Question: I want to create properties in class. Where can I create them in attributes or operations?
I want to create get only property like
'''
string MyString { get; }
'''

Thanks,
Omkar
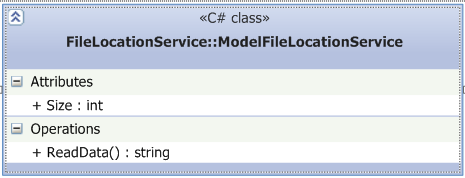
Answer: attributes == properties
operations == methods
For a read only property select the clas diagram and, in the properties window, change "Is Read Only" to true.